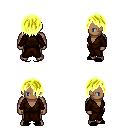
a pixel art fantasy rpg character, male body template, human, dark skin, brown robe, teal pants, gold bangs hairstyle, black slippers, four views (front, back, left, right), 2x2 character sprite sheet, small pixel art, hard edges, no anti-aliasing